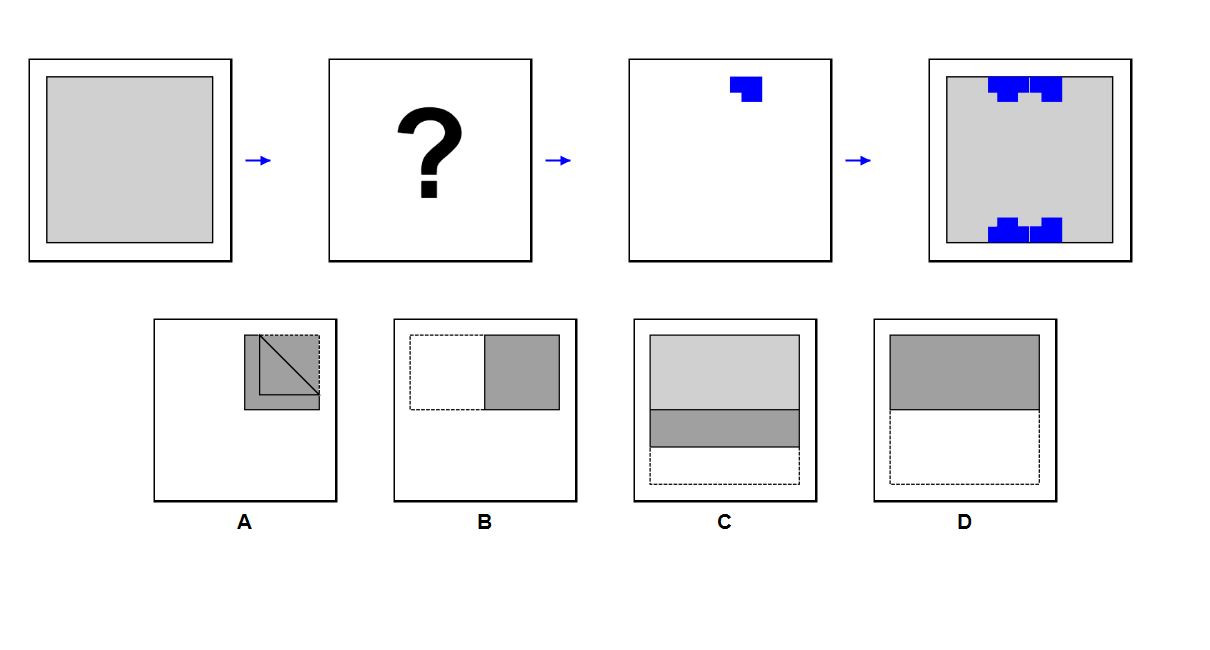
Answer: C